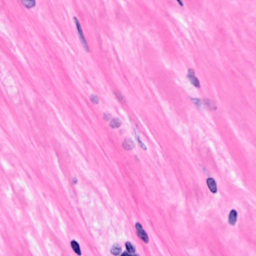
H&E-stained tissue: Breast